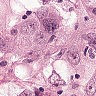
Metastatic tissue present: yes